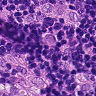
Metastatic tissue present: yes